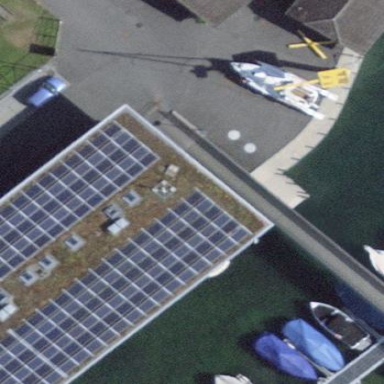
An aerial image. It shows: Building with flat roof used for boat storage.